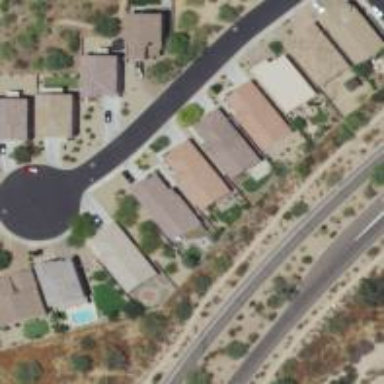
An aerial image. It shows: Smooth asphalt road in residential area.